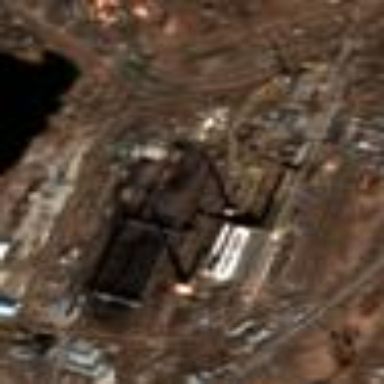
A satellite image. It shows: Industrial area with power plant.